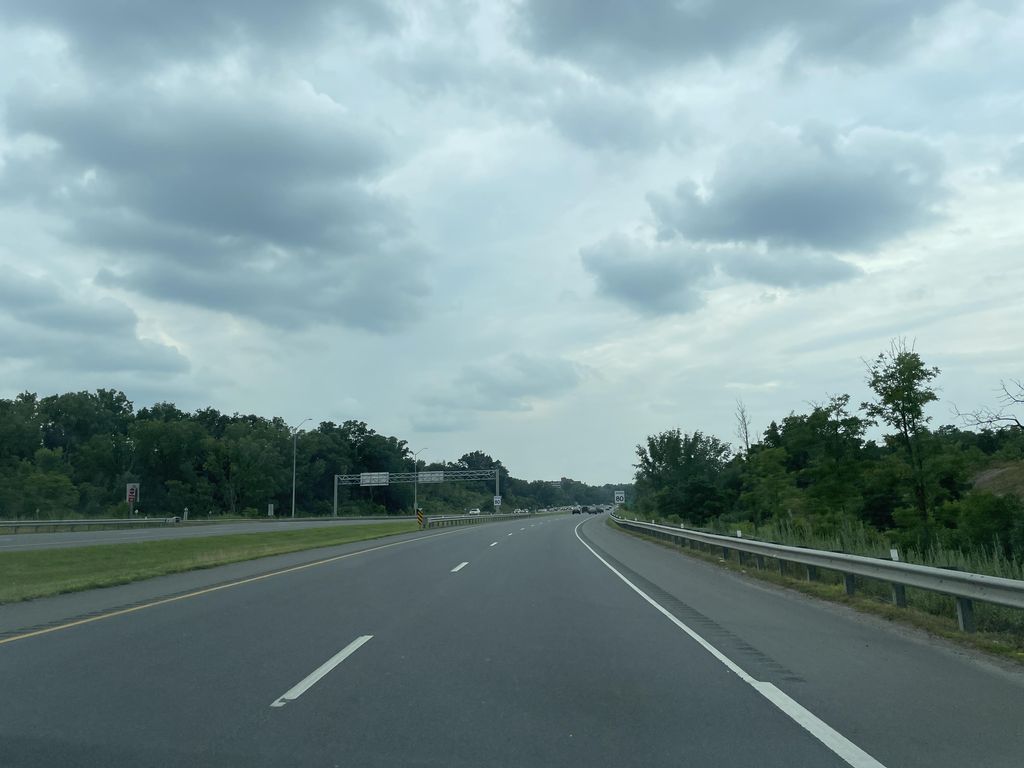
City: hamilton